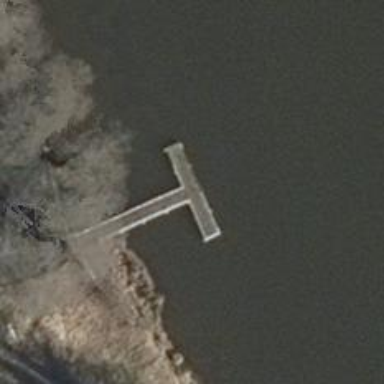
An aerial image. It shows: Man-made pier.